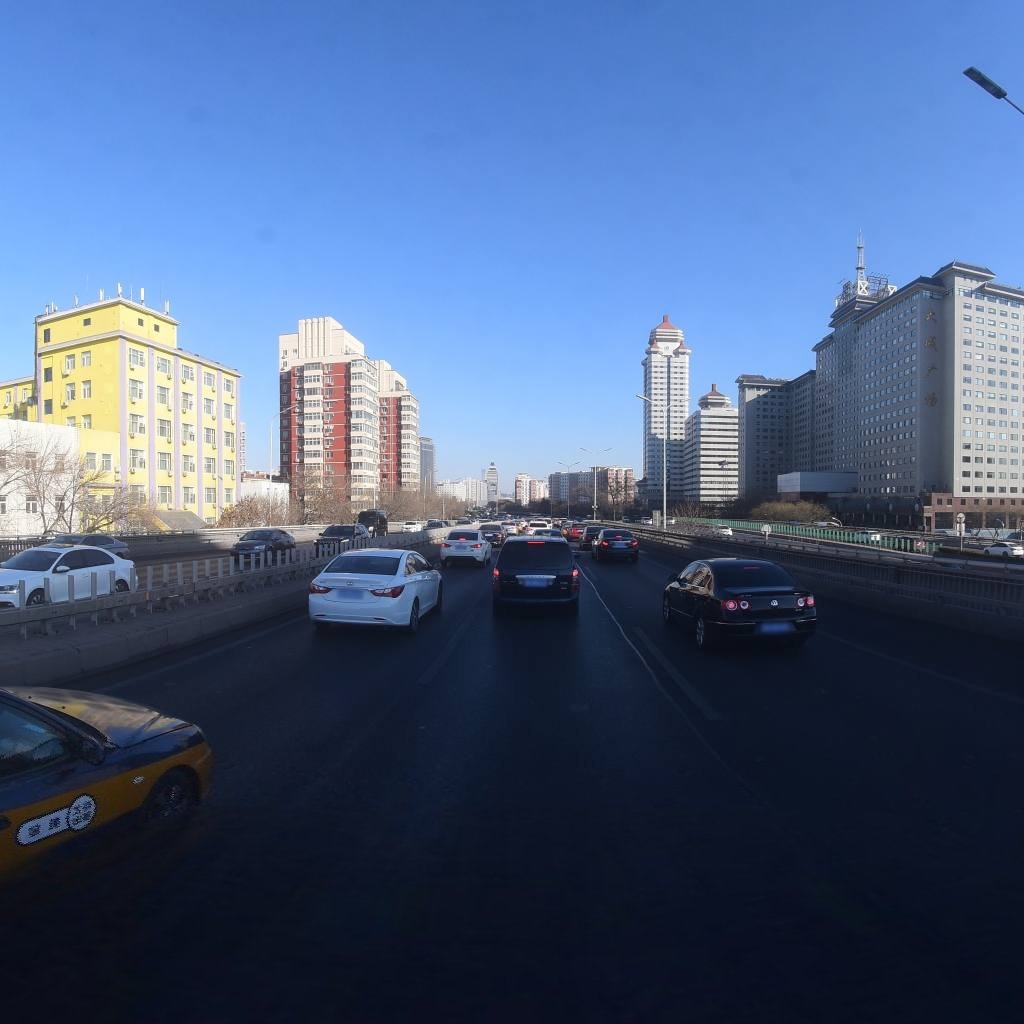
Region: Xicheng
Road damage annotations: longitudinal patch